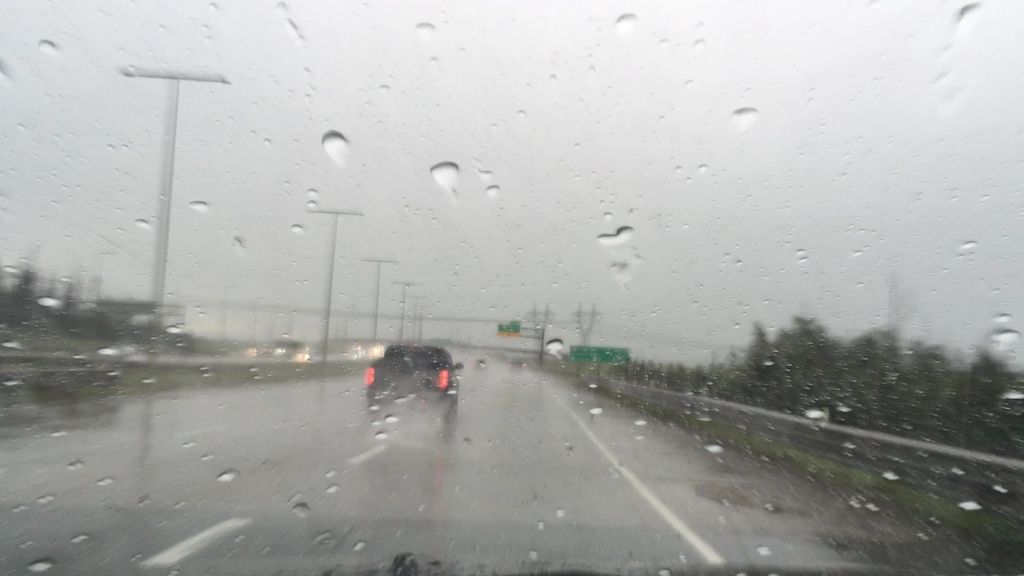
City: edmonton